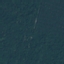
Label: Forest